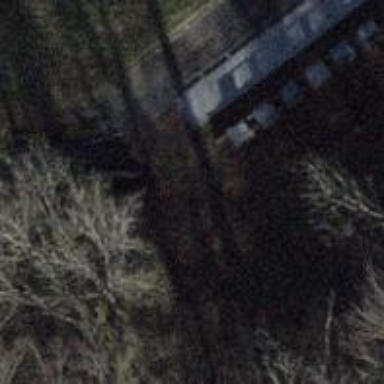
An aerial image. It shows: Retaining wall.